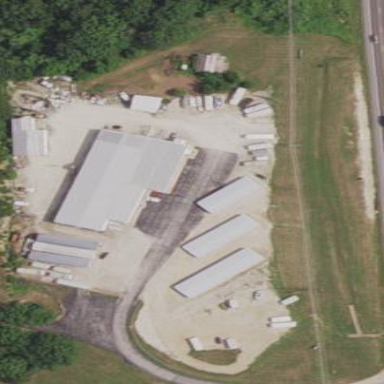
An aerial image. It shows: Storage rental shop.